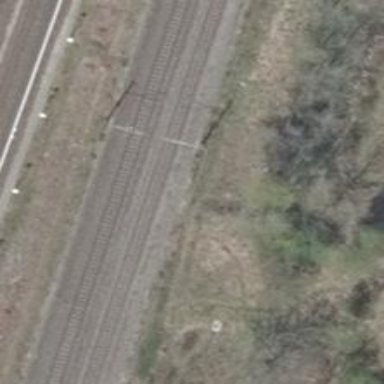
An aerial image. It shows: Milestone along the railway track with catenary mast.